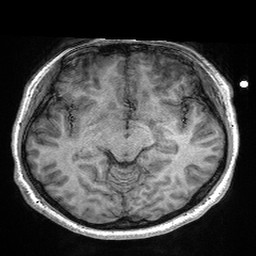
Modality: T1w
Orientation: coronal
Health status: healthy
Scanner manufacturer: siemens
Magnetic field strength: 3 T
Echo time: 0.00298 s